Field crop: tomato
Growth stage: 2
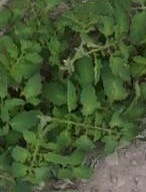
Species: tomato